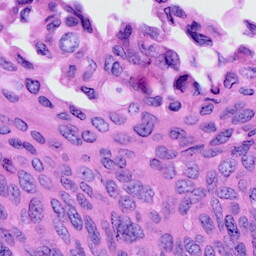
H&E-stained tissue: Cervix